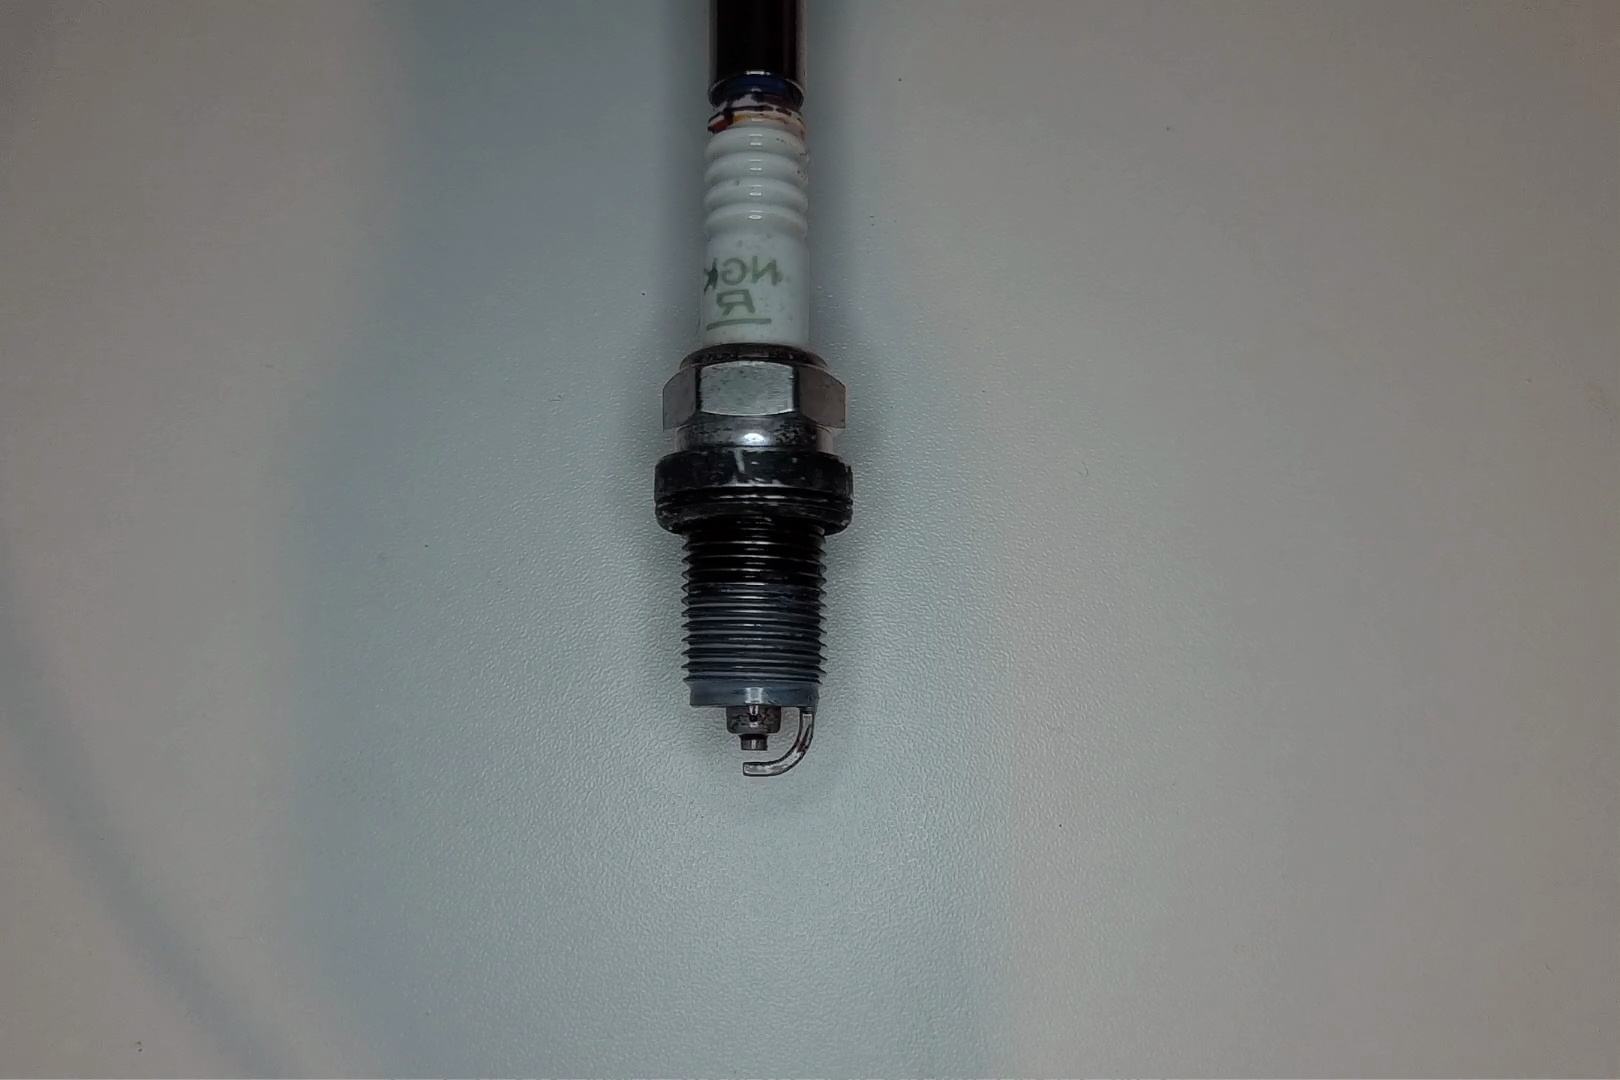
Label: anomaly